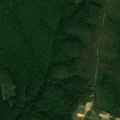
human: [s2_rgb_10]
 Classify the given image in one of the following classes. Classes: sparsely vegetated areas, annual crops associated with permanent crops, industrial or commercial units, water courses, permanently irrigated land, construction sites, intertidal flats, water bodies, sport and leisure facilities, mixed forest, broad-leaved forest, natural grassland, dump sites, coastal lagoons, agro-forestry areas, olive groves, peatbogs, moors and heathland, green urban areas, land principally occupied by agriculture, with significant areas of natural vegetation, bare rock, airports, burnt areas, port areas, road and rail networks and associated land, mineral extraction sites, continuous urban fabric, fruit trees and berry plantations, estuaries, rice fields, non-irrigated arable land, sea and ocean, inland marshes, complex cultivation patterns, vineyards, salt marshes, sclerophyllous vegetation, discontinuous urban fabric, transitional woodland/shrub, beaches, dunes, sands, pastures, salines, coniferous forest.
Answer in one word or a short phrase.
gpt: land principally occupied by agriculture, with significant areas of natural vegetation, broad-leaved forest